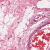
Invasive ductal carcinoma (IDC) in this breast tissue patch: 0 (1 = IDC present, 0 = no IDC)